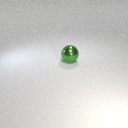
large green metal sphere